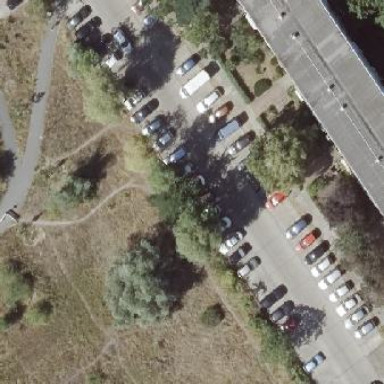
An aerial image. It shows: Street side parking on concrete surface.